Interaction volume radius: 5 \u00c5
Interaction volume height: 25 \u00c5
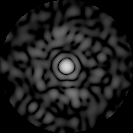
Disorder parameter: 0.8519